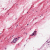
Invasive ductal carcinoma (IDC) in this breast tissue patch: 0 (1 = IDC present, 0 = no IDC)